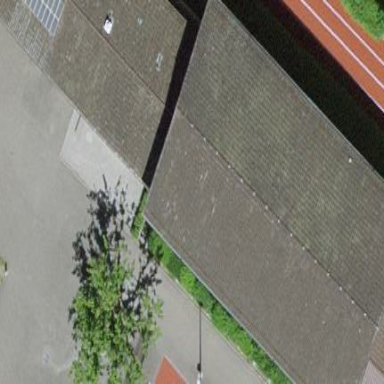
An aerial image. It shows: School building.